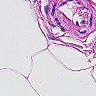
Metastatic tissue present: no